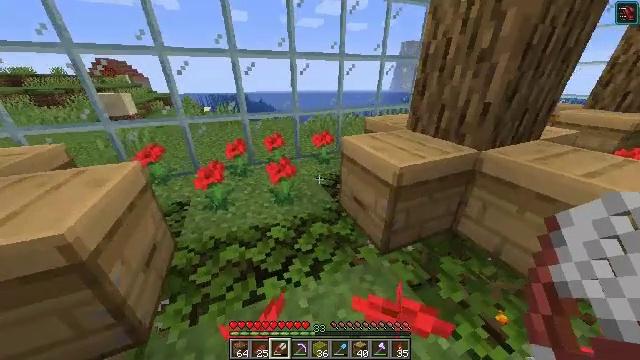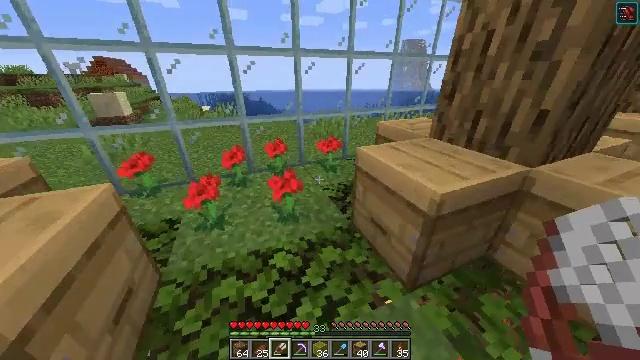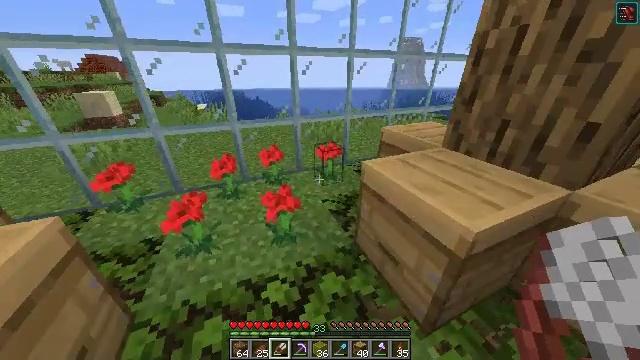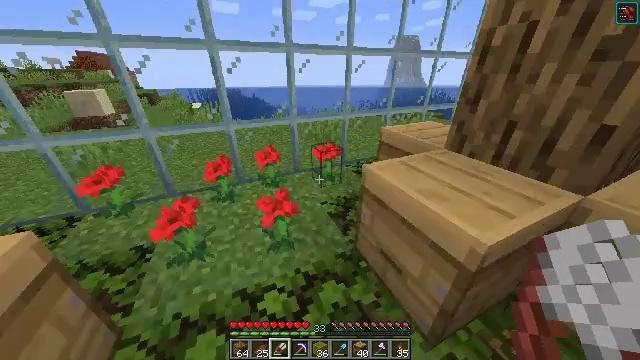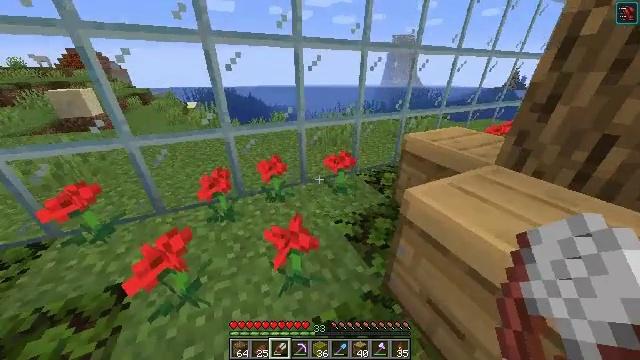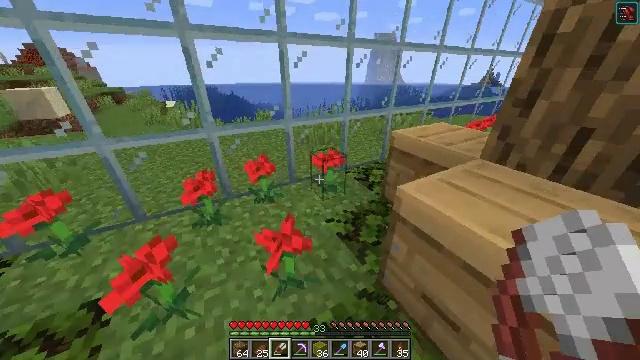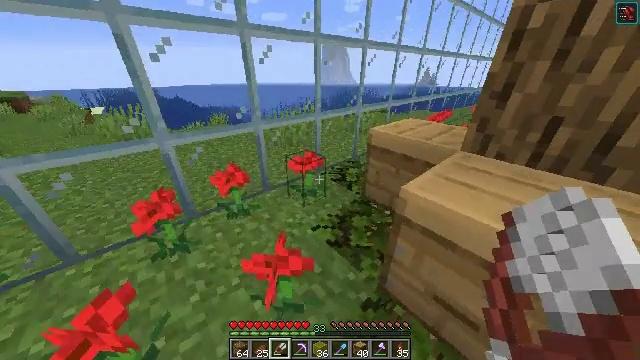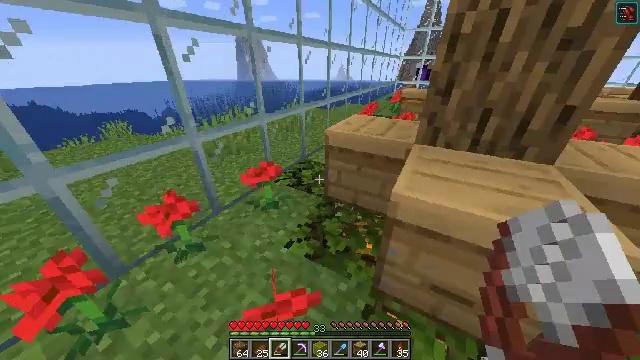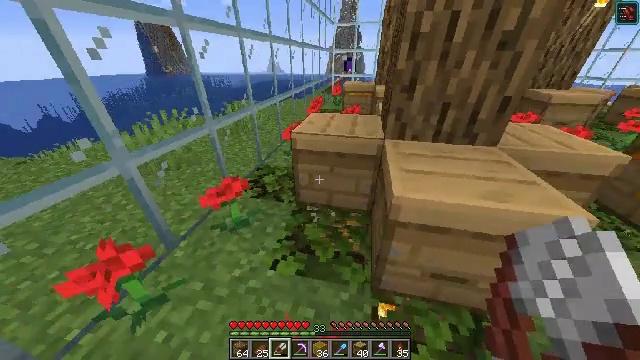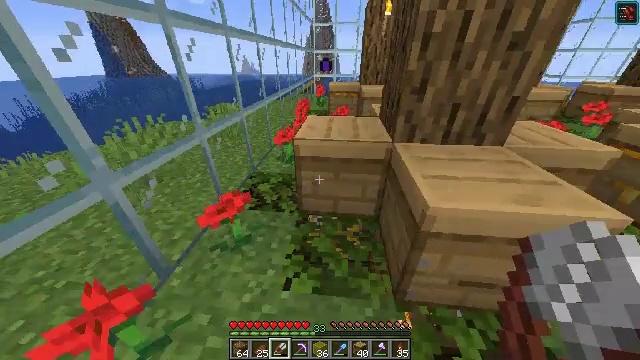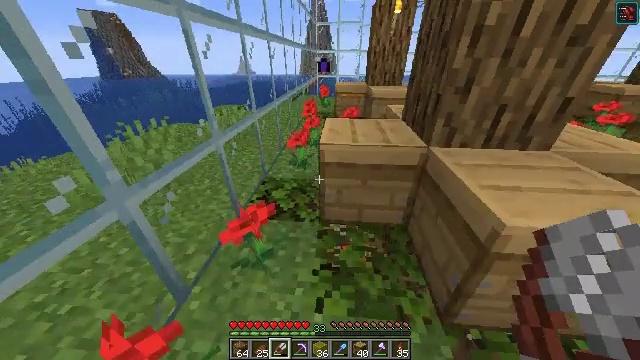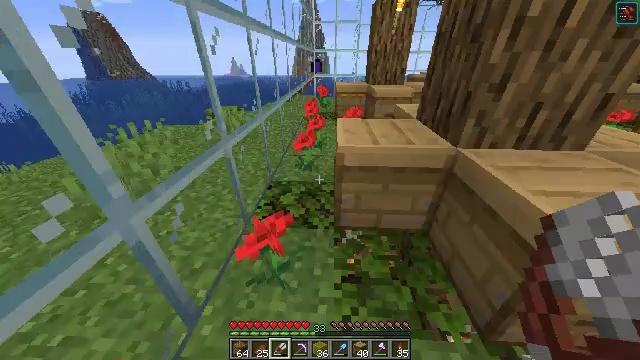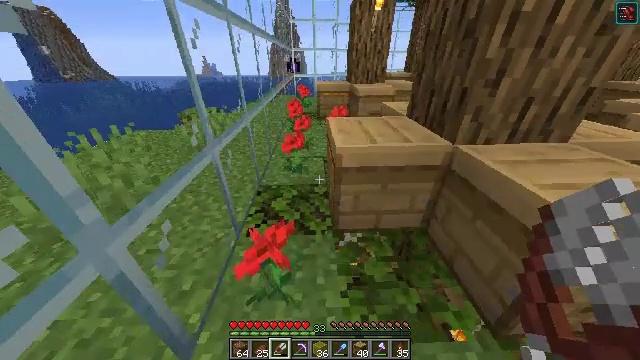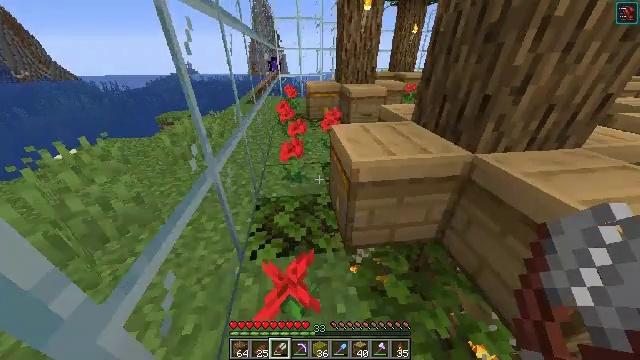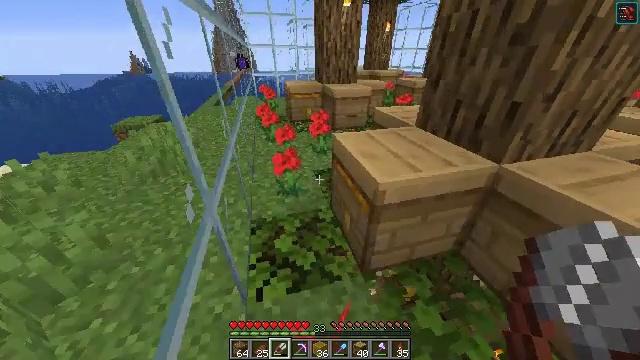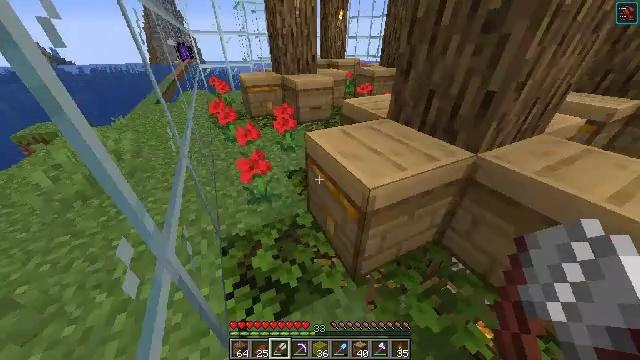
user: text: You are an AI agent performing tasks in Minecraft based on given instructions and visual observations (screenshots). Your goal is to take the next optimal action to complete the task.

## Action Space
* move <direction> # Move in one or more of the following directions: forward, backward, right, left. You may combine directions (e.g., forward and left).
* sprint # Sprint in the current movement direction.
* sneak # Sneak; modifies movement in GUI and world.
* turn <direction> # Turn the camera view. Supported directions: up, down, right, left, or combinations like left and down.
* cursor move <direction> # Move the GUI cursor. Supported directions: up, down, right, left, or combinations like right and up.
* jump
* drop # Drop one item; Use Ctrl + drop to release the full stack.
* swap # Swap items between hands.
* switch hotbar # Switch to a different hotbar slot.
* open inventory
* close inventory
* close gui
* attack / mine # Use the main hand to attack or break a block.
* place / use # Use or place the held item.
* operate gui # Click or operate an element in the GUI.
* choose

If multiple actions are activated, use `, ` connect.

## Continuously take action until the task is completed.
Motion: motion action
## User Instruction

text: Craft a honeycomb block by arranging honeycombs in the crafting grid.
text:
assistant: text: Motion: move forward, attack / mine
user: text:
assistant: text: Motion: move forward, attack / mine
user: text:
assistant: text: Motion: move forward and move left, attack / mine
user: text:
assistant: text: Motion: move forward and move left, turn right, attack / mine
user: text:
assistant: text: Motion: move forward and move left, turn right, attack / mine
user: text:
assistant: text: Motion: move forward and move left, turn right, attack / mine
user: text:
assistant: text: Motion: move forward and move left, turn right, attack / mine
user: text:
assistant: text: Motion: move forward and move left, turn right and down, attack / mine
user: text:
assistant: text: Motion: move forward and move left, turn right, attack / mine
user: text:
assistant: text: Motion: move forward and move left, attack / mine
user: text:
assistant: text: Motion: move forward and move left, turn right, attack / mine
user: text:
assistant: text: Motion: move forward and move left, turn right, attack / mine
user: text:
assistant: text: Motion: move forward and move left, turn right, attack / mine
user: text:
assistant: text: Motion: move forward and move left, turn right, attack / mine
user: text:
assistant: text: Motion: move forward and move left, turn right and down, attack / mine
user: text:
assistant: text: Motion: move forward and move left, turn right and down, attack / mine
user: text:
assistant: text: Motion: move forward and move left, turn right, attack / mine
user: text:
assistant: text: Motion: move forward and move left, attack / mine
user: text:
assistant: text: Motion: move forward and move left, attack / mine
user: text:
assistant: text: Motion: move forward and move left, turn right and down, attack / mine
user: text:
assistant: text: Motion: turn right and down, attack / mine
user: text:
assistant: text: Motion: turn right and down, attack / mine
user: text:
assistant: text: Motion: turn right, attack / mine
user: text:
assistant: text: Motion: turn right, attack / mine
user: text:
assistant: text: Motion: turn right, attack / mine and use / place
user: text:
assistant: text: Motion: attack / mine and use / place
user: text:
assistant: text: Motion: attack / mine and use / place
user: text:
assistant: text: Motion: attack / mine
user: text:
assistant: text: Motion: attack / mine
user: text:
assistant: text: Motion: attack / mine